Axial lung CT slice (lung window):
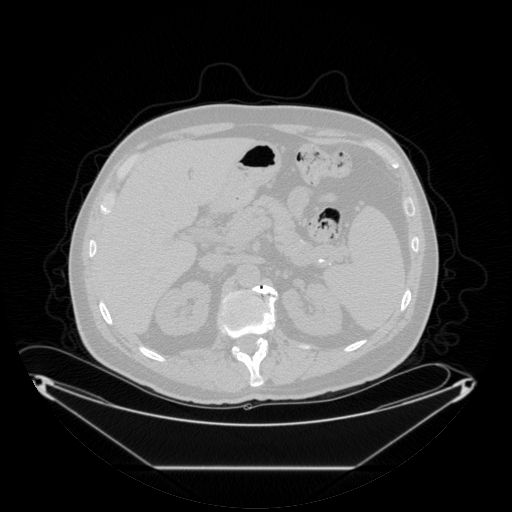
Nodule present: no